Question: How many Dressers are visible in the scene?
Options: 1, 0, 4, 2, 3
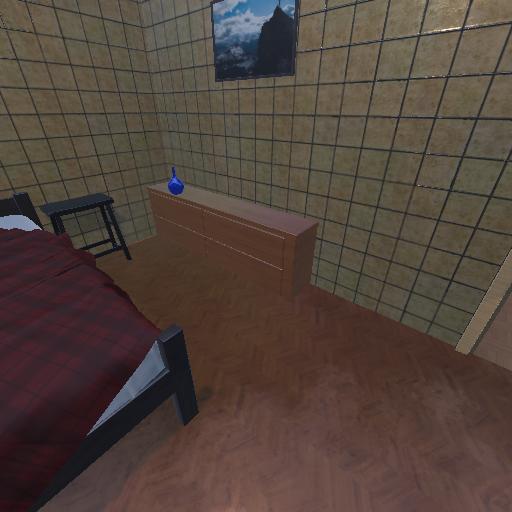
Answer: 1